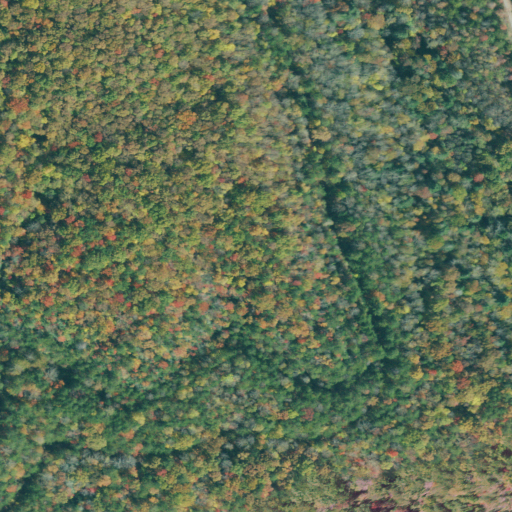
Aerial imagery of ridge(s) in Tennessee named Big Fork containing mixed forest, deciduous forest, evergreen forest, and open development